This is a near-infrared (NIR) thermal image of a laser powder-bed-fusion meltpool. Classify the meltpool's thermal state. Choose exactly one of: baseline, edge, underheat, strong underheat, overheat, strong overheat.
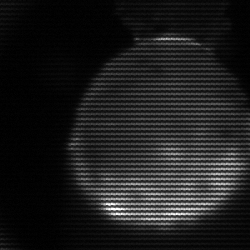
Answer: edge